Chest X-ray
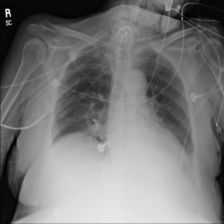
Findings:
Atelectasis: negative
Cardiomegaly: negative
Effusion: positive
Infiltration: negative
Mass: negative
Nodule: negative
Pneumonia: negative
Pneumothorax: negative
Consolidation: positive
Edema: negative
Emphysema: negative
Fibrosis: negative
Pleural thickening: negative
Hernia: negative